RGB frame:
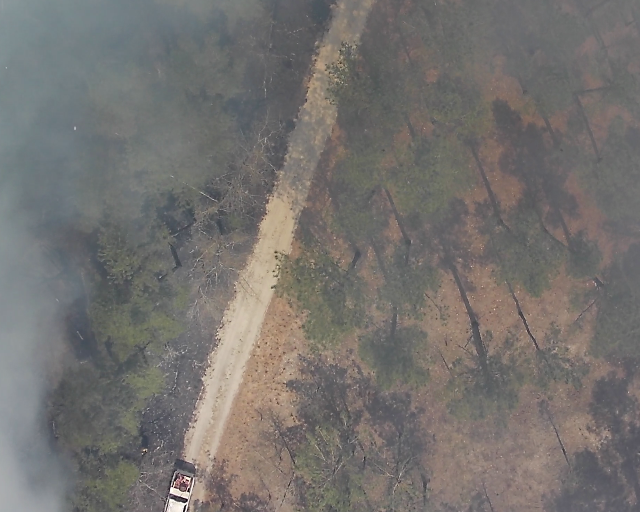
Thermal frame:
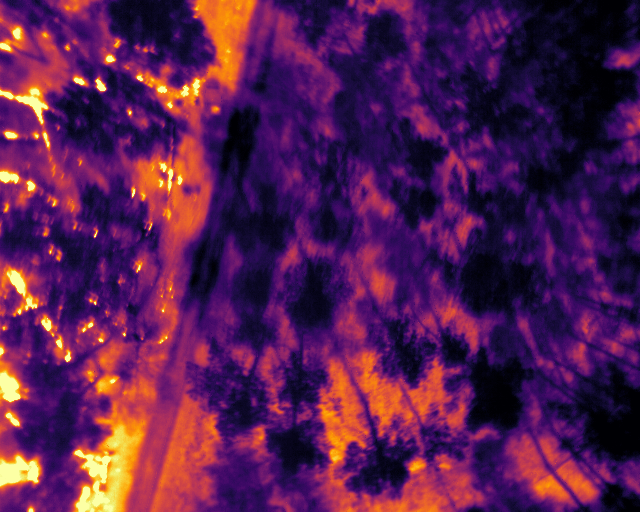
Captured: 2026-02-27 02:41:15
Pixels at or above 80 °C: 360 (fraction of frame: 0.001099)